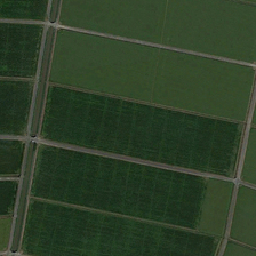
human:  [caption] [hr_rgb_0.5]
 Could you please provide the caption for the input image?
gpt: Green wheat grows on this vast land.

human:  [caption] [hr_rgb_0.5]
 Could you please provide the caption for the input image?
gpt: Green wheat grows on this vast land.

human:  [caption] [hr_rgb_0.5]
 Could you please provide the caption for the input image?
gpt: Green wheat grows on this vast land.

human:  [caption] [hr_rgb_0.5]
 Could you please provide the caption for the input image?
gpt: Green wheat grows on this vast land.

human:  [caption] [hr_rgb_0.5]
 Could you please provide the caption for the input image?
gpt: Green wheat grows on this vast land.